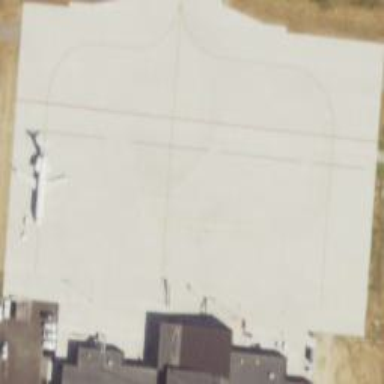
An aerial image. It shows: Apron at the airport.